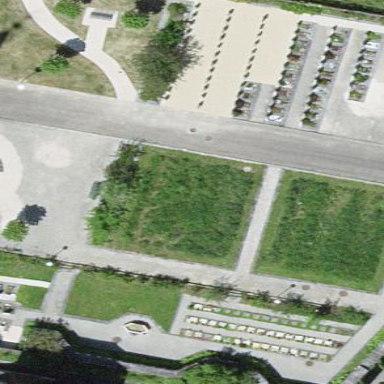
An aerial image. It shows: Cemetery.